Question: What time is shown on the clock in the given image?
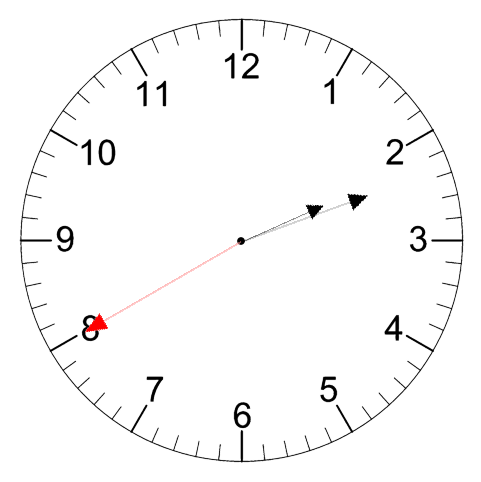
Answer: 02:11:40